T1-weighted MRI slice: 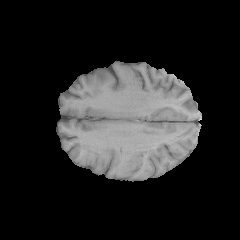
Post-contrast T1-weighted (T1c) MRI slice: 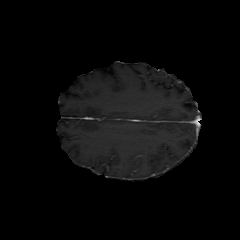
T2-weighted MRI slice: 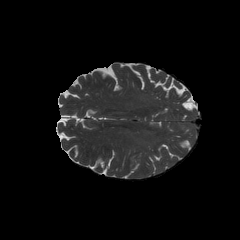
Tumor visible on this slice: no